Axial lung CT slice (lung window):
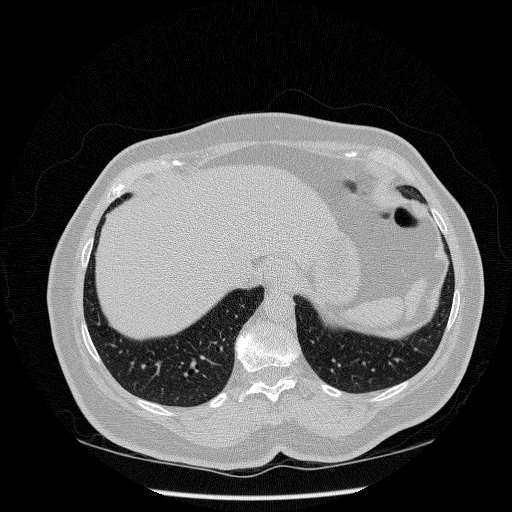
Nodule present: no